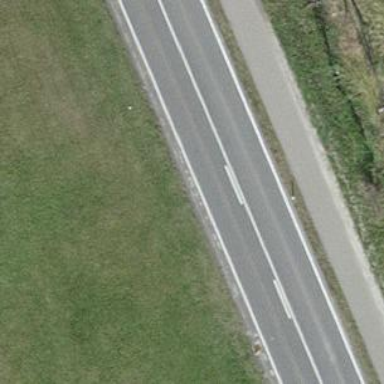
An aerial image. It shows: Secondary road.